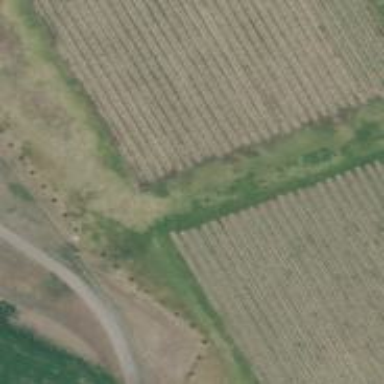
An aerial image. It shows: Agricultural area marked by row of trees.